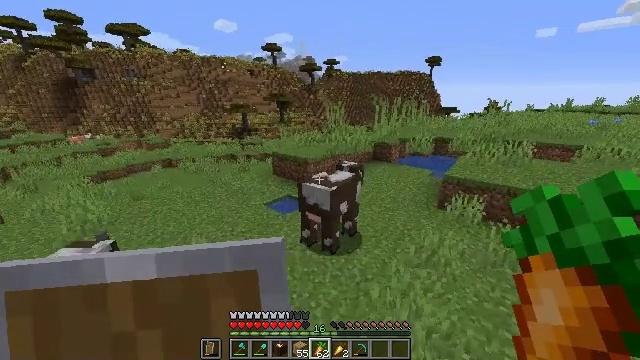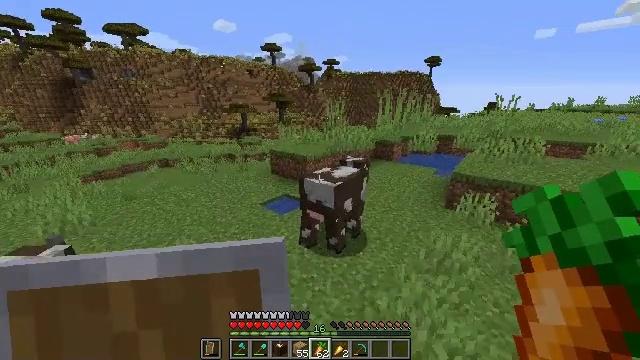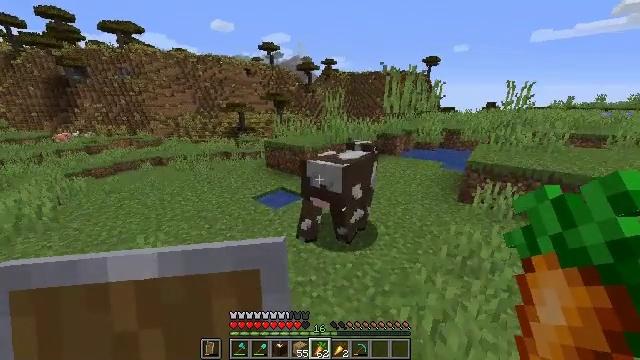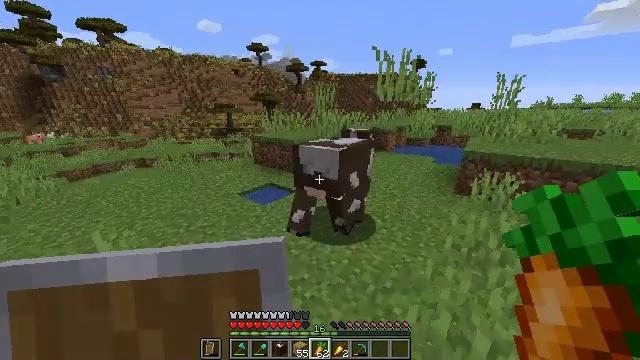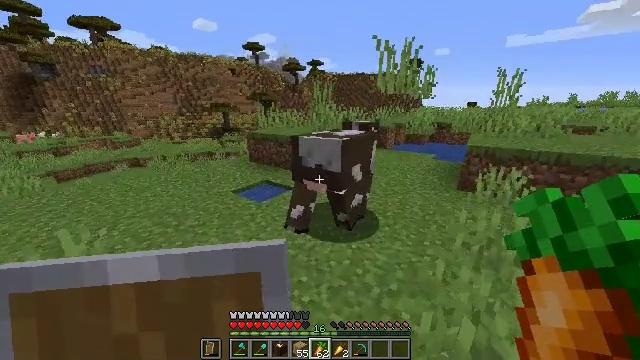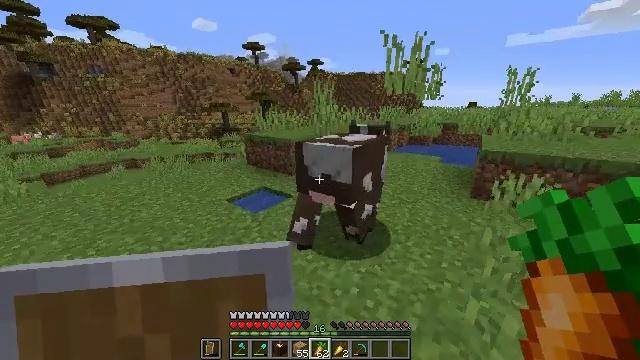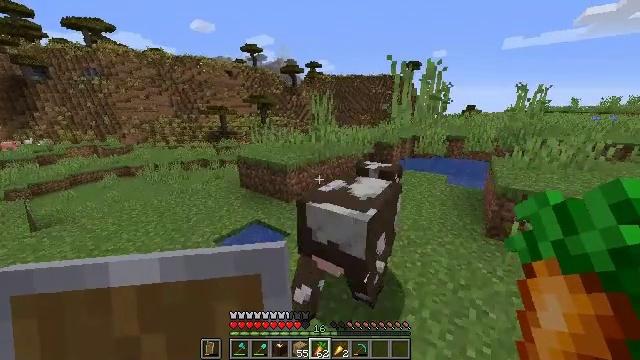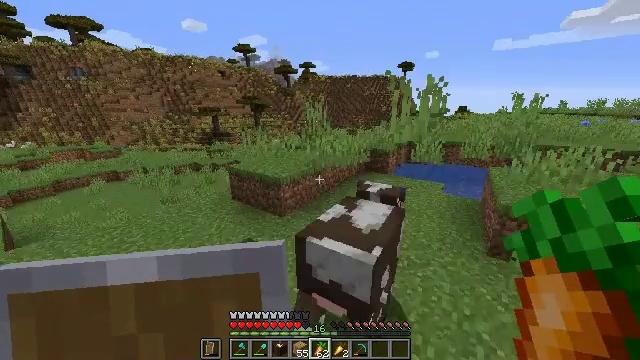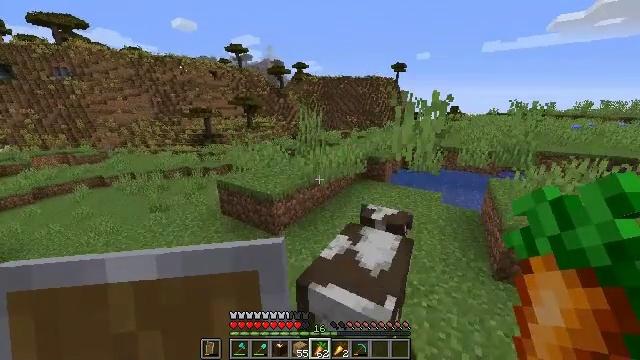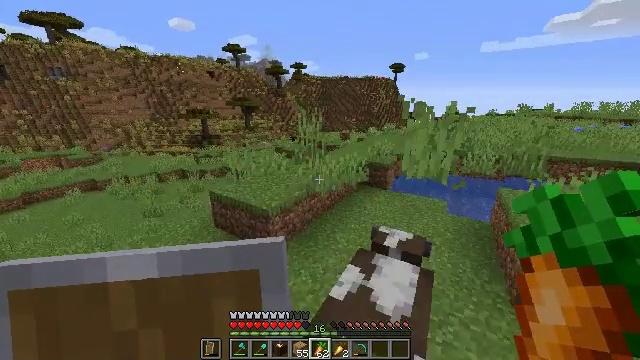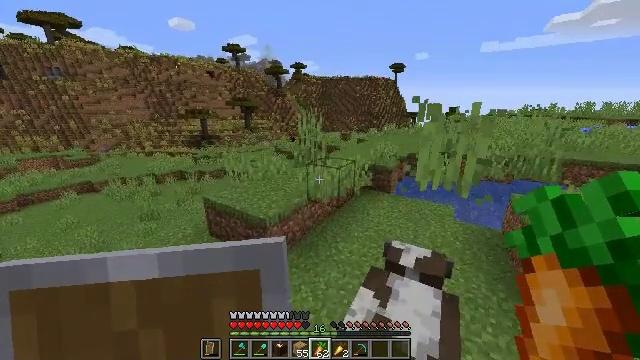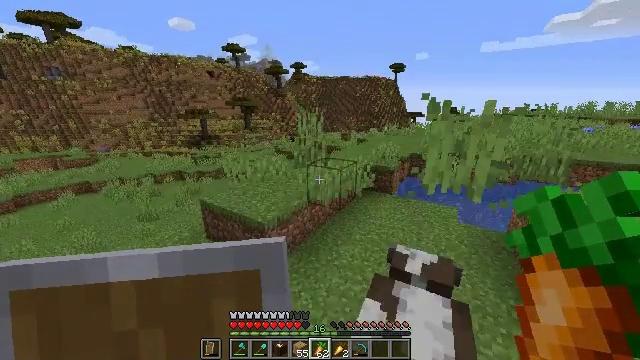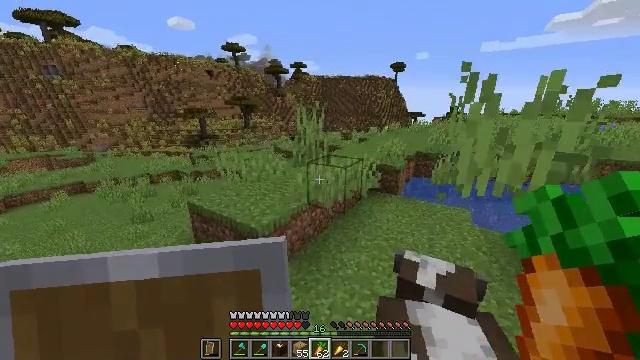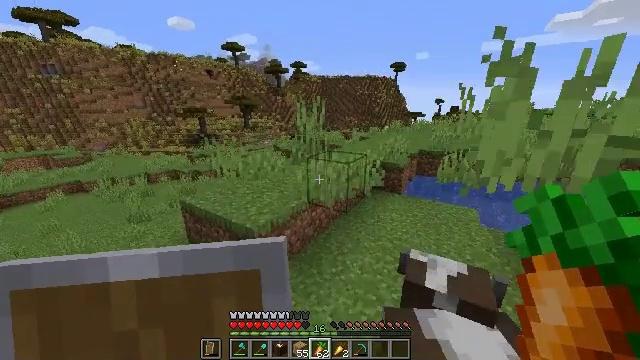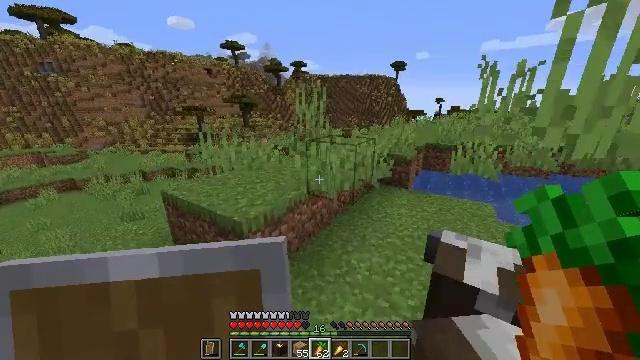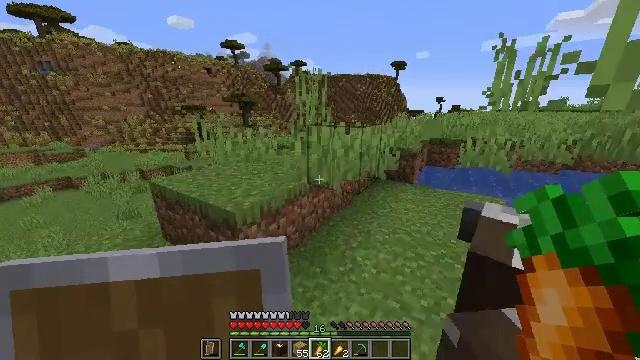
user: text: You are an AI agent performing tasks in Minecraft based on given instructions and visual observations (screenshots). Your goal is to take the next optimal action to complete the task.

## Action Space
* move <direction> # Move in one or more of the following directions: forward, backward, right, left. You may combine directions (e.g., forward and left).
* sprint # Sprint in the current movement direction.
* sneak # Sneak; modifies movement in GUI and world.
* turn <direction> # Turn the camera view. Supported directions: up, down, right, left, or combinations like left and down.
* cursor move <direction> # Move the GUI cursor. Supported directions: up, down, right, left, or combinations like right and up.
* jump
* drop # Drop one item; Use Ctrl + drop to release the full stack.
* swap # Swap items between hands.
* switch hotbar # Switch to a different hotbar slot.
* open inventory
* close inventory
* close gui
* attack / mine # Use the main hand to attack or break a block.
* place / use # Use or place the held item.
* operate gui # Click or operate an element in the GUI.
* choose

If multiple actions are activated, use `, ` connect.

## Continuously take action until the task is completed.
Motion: motion action
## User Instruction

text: Gather grass by holding the left mouse button.
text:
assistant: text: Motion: move forward, sprint, jump
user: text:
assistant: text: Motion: move forward, sprint, jump
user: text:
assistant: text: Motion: move forward, sprint, turn right, jump
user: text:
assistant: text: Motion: move forward, sprint, jump
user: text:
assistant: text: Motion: move forward, sprint, jump
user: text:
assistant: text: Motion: move forward, sprint, jump
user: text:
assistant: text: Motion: move forward, sprint, turn right, jump
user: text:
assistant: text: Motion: move forward, sprint, turn right, jump
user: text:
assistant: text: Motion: move forward, sprint, jump
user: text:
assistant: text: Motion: move forward, sprint, jump
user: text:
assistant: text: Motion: move forward, sprint, jump
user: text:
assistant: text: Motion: move forward, sprint
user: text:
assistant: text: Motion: move forward, sprint
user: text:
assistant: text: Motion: move forward, sprint
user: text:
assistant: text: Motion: move forward, sprint
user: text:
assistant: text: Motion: move forward, sprint
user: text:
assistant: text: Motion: move forward, sprint
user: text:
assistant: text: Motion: move forward, sprint, jump
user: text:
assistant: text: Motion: move forward, sprint, jump
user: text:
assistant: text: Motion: move forward, sprint, jump
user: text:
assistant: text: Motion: move forward, sprint, jump
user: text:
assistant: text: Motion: move forward, sprint, turn right, jump
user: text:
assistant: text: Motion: move forward, sprint, turn right, jump
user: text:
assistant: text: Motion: move forward, sprint, turn right, jump
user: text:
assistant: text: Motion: move forward, sprint, turn right, jump
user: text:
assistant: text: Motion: move forward, sprint, turn right, jump
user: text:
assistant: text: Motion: move forward, sprint, turn right, jump
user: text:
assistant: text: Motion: move forward, sprint, jump
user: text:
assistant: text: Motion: move forward, sprint, jump
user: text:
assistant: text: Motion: move forward, sprint, jump